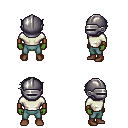
a pixel art fantasy rpg character, male body template, orc, green skin, white long-sleeve shirt, teal pants, gray short bangs hairstyle, metal helm, leather bracers, brown shoes, four views (front, back, left, right), 2x2 character sprite sheet, small pixel art, hard edges, no anti-aliasing